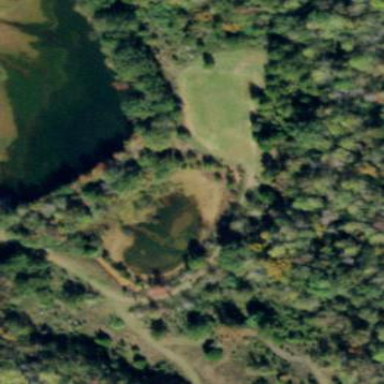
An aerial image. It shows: Serene pond surrounded by nature.